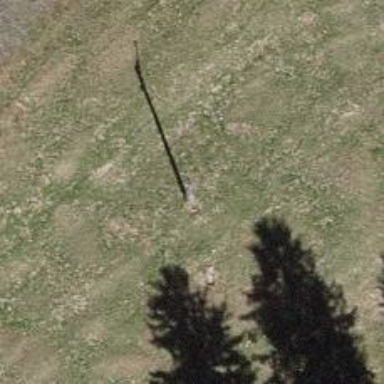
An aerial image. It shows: Power pole.